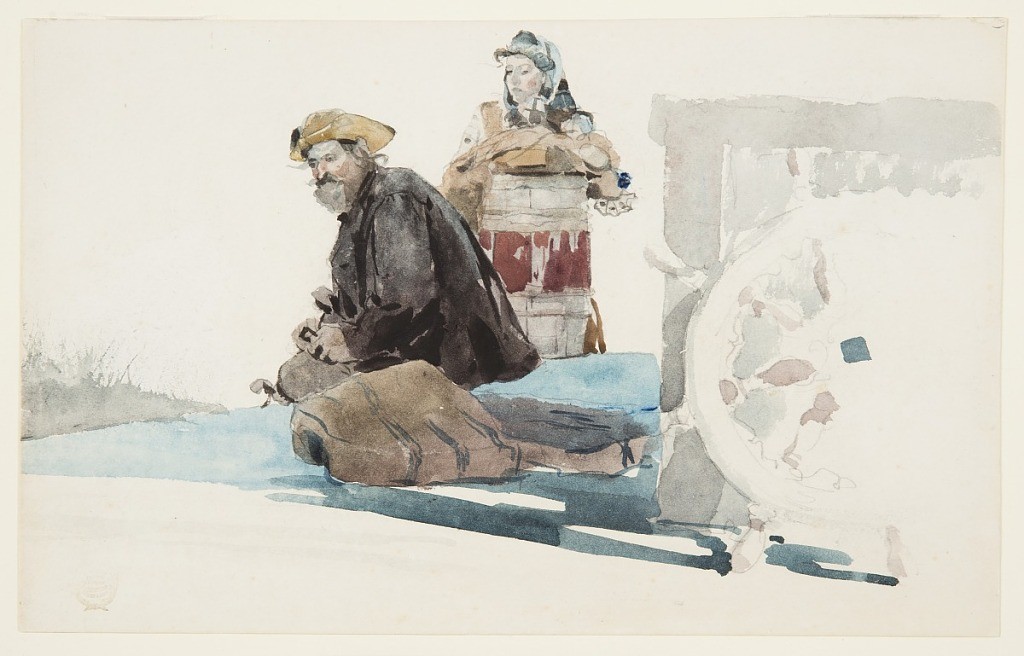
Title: Deck Passengers
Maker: Winslow Homer, American, 1836–1910
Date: ca. 1885
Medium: Brush and watercolor, graphite on illustration board
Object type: Drawing
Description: Horizontal view of the deck of a boat, with wheel resting against a wheel-house to the right, and a seated man and woman, who stands and rests against a barrel, to the left, with a river and distant shore in left background.